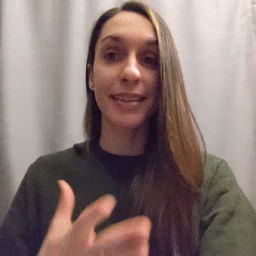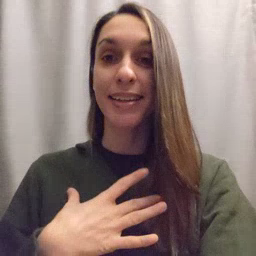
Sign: like